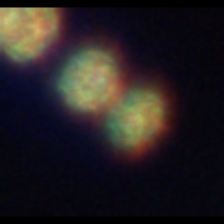
Taxon: Thalassiosira
Group: Diatoms